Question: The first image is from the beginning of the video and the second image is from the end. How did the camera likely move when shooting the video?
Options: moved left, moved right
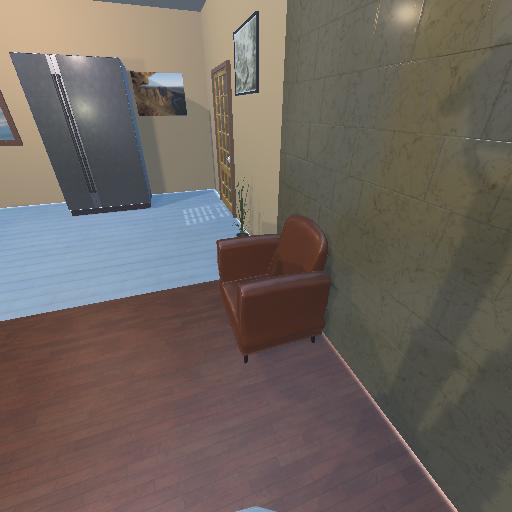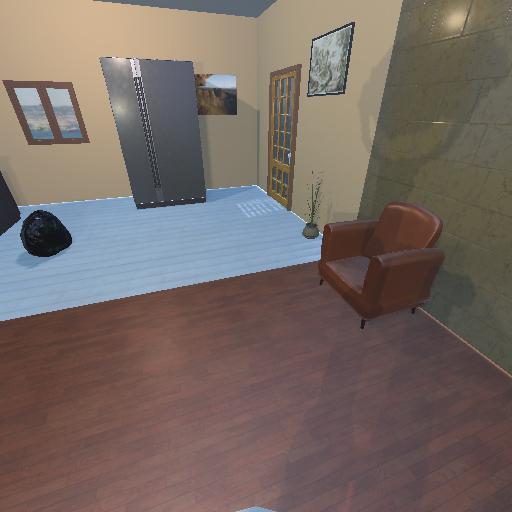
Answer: moved left